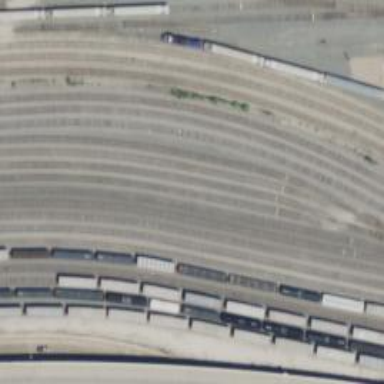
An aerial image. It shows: Railway yard used for servicing trains.